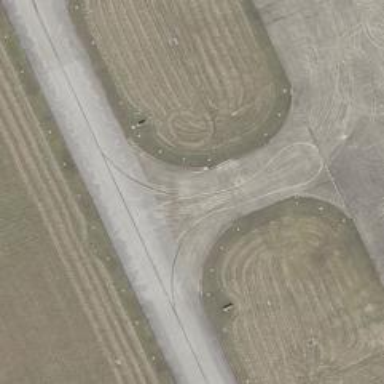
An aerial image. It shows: Image of taxiway at airport.